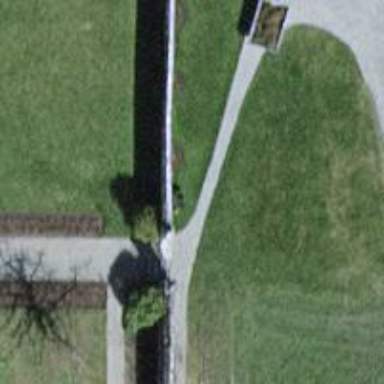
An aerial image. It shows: Wall barrier.